Question: Got a little problem. I have a .plist file which contain next data
So i cant understand, how i need read first array, than in array read dictionary. Or maybe need rewrite file and change Root key to type dictionary, and read like this:
'''
NSString *errorDesc = nil;
NSPropertyListFormat format;
NSString *plistPath;
NSString *rootPath = [NSSearchPathForDirectoriesInDomains(NSDocumentDirectory,
NSUserDomainMask, YES) objectAtIndex:0];
plistPath = [rootPath stringByAppendingPathComponent:@"Data.plist"];
if (![[NSFileManager defaultManager] fileExistsAtPath:plistPath]) {
plistPath = [[NSBundle mainBundle] pathForResource:@"Data" ofType:@"plist"];
}
NSData *plistXML = [[NSFileManager defaultManager] contentsAtPath:plistPath];
NSDictionary *temp = (NSDictionary *)[NSPropertyListSerialization
propertyListFromData:plistXML
mutabilityOption:NSPropertyListMutableContainersAndLeaves
format:&format
errorDescription:&errorDesc];
if (!temp) {
NSLog(@"Error reading plist: %@, format: %d", errorDesc, format);
}
self.personName = [temp objectForKey:@"Name"];
self.phoneNumbers = [NSMutableArray arrayWithArray:[temp objectForKey:@"Phones"]];
'''
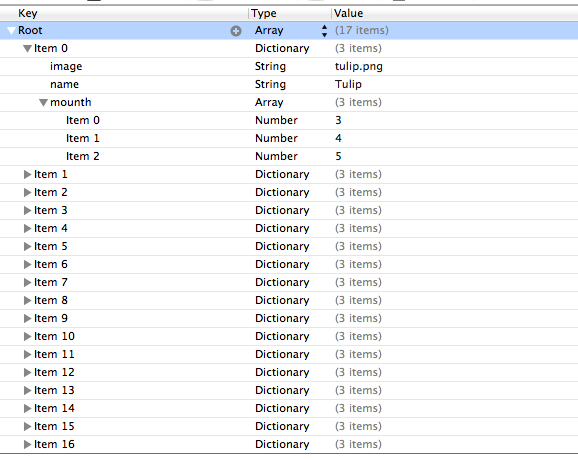
Answer: You can do it by the following code:
'''
NSString *plistPath = [[NSBundle mainBundle] pathForResource:@"Data" ofType:@"plist"];
NSArray *dataArray = [NSArray arrayWithContentsOfFile:plistPath];
'''
This array will contain all the dictionaries, you can get them like:
'''
NSDictionary *dict = [dataArray objectAtIndex:0];
'''